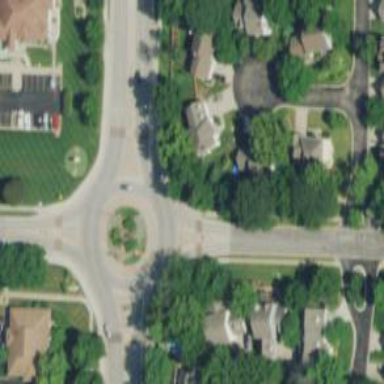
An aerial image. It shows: Footway located on traffic island.